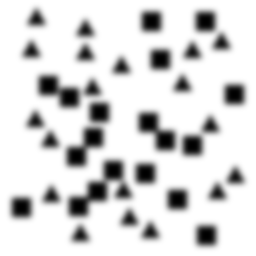
Squares: 19
Triangles: 19
Stars: 0
Total shapes: 38